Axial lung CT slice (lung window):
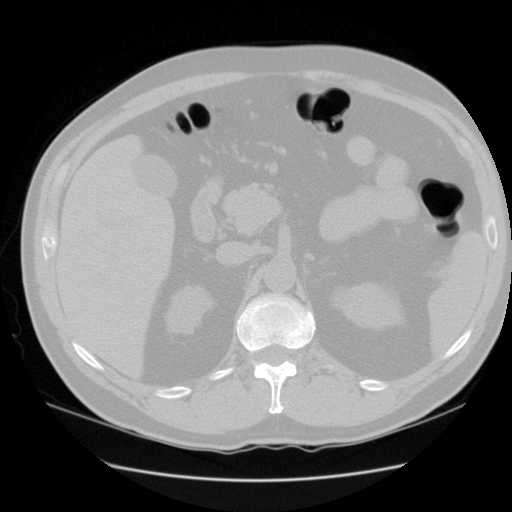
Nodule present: no